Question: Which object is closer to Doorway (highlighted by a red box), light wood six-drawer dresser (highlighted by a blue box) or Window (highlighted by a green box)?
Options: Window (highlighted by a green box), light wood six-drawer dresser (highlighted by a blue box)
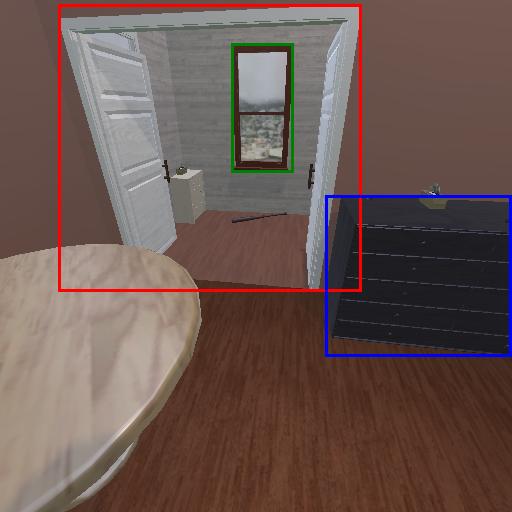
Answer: Window (highlighted by a green box)